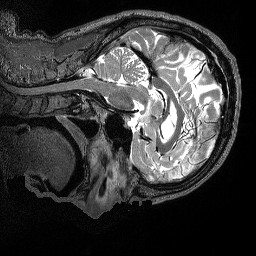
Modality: T2w
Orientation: sagittal
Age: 62
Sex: male
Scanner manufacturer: siemens
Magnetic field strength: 3 T
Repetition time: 3.2 s
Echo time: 0.564 s